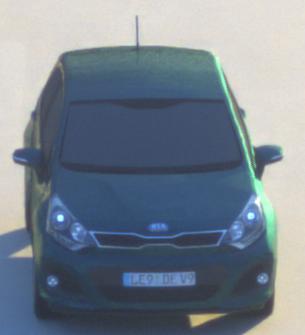
Make: KIA
Model: Rio 1.2
Detailed model: Rio (UB)
Model produced from: 2011/09
Model produced until: 2015/01
Doors: 3
Color: blue
Road condition: dry road
Daytime: sunrise or sunset
Contrast: medium contrast